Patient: sex F, age 32
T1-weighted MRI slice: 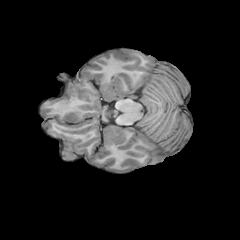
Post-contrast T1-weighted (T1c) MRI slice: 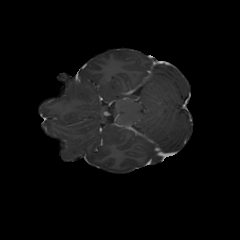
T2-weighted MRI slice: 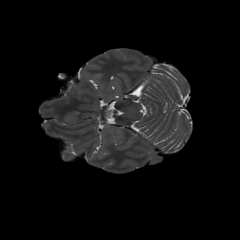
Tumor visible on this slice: no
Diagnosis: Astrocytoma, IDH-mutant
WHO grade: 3